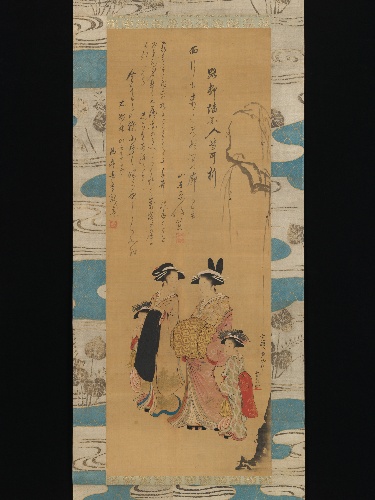
Title: 柳下美人図|Courtesan and her Attendants under a Willow Tree
Artist: Unchō 雲潮|Kyokutei Bakin 曲亭馬琴|Santō Kyōden 山東京伝
Artist bio: Japanese, active late 18th century|1767–1848|Japanese, 1761–1816
Date: 1796
Object type: Hanging scroll
Classification: Paintings
Medium: Hanging scroll; ink, color, and gold on silk
Culture: Japan
Period: Edo period (1615–1868)
Dimensions: 36 1/2 x 13 3/8 in. (92.7 x 34 cm)
Overall with mounting: 72 13/16 × 18 7/8 in. (185 × 48 cm)
Overall with knobs: 72 13/16 × 20 5/8 in. (185 × 52.4 cm)
Department: Asian Art
Credit line: Mary Griggs Burke Collection, Gift of the Mary and Jackson Burke Foundation, 2015
Accession year: 2015
Repository: Metropolitan Museum of Art, New York, NY
Tags: Girls|Women